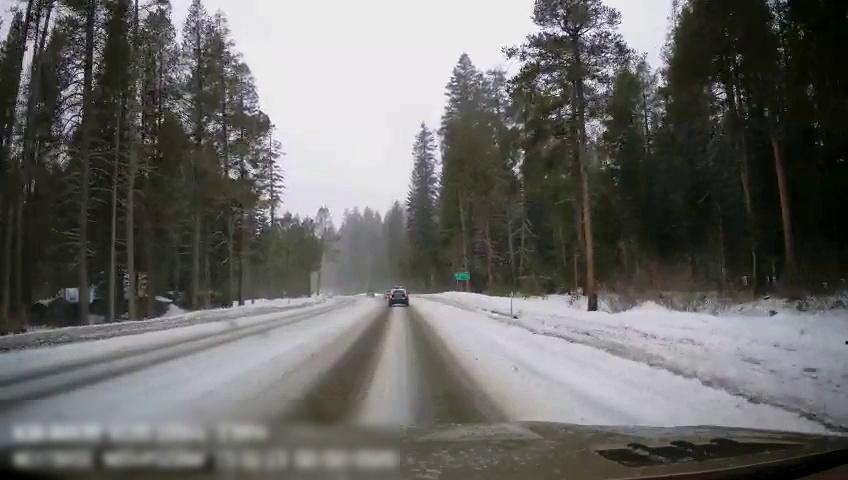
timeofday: Day
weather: Snowy
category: Drivable Space
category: Vehicles | Car
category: Vehicles | SUV
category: Traffic | Signs